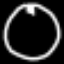
Label: clock